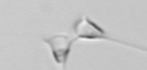
Label: Asterionellopsis_glacialis